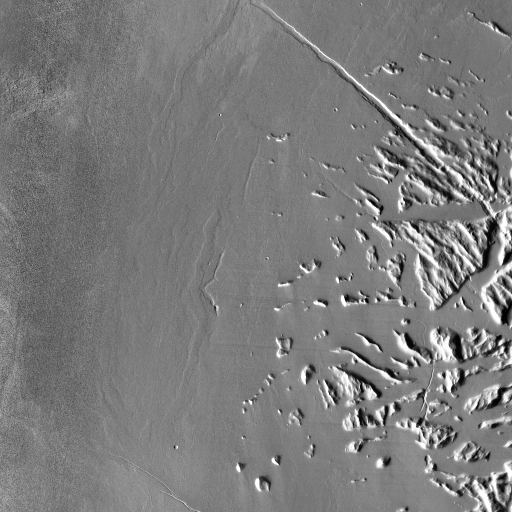
Crater classes present: Background, Other